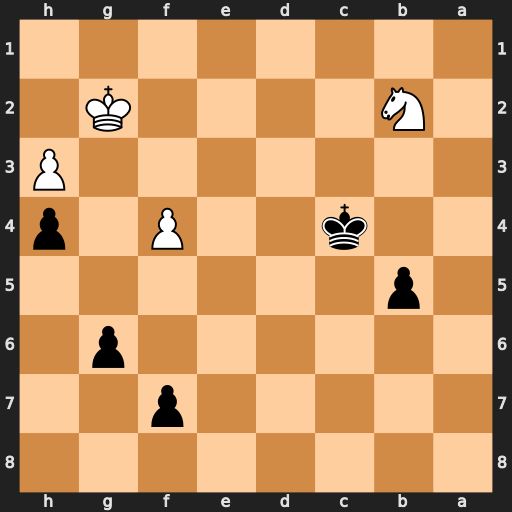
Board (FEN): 8/5p2/6p1/1p6/2k2P1p/7P/1N4K1/8
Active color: b
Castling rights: -
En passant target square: -
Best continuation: Kc3 Nd1+ Kd2